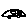
Label: car